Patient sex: F
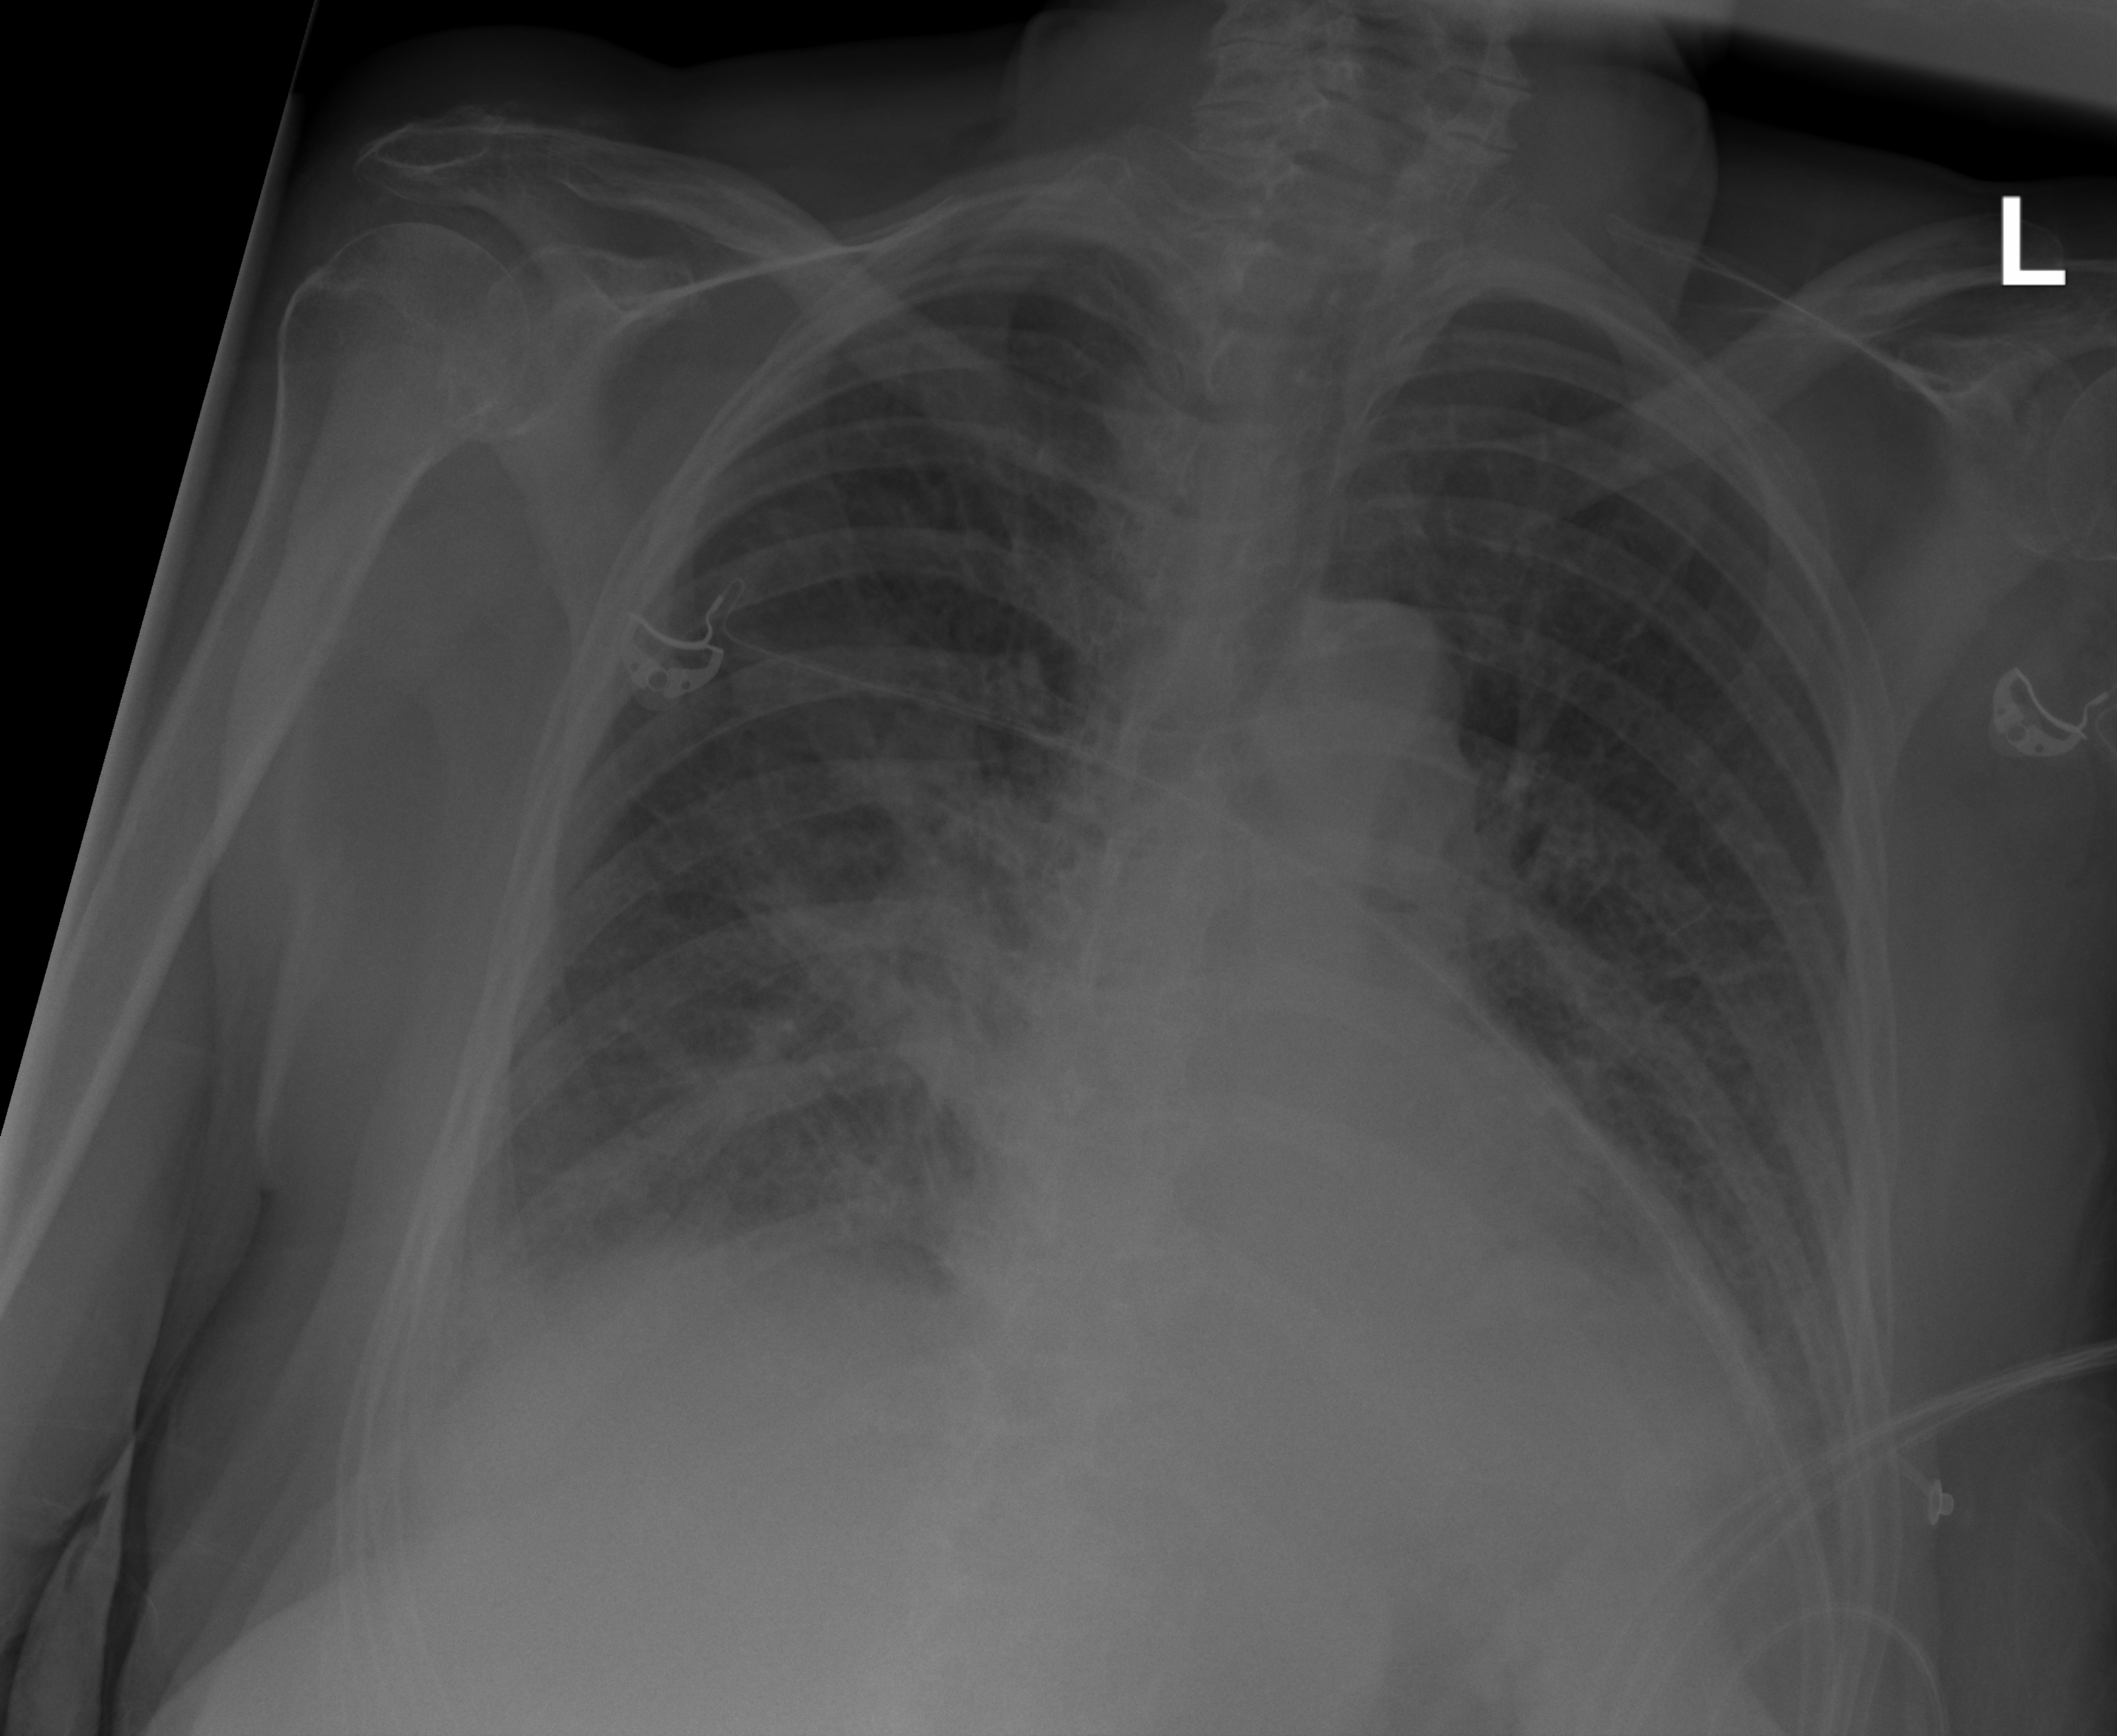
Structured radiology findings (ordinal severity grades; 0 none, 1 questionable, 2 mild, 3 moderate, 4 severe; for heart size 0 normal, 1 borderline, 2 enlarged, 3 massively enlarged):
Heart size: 2
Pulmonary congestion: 2
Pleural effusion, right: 2
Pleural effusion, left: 2
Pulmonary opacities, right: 2
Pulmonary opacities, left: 2
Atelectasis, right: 2
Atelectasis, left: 2